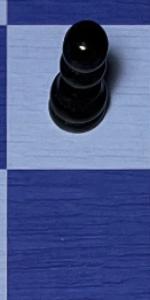
Label: Empty